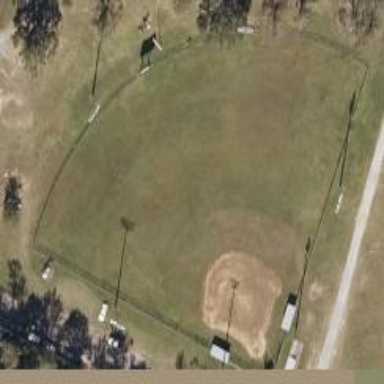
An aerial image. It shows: Baseball pitch for leisure and sports activities.